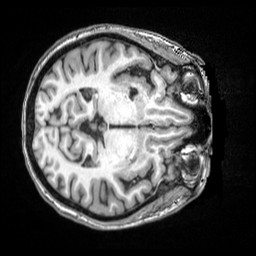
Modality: T1w
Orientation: axial
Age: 51
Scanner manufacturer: siemens
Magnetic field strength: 3 T
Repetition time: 2.5 s
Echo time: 0.00343 s